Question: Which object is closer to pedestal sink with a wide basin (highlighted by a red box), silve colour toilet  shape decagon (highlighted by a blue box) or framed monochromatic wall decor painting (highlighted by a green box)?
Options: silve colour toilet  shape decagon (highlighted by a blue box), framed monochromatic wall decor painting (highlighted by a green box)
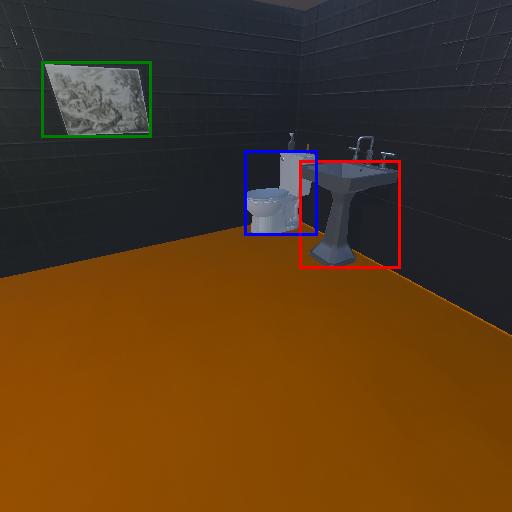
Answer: silve colour toilet  shape decagon (highlighted by a blue box)